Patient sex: M
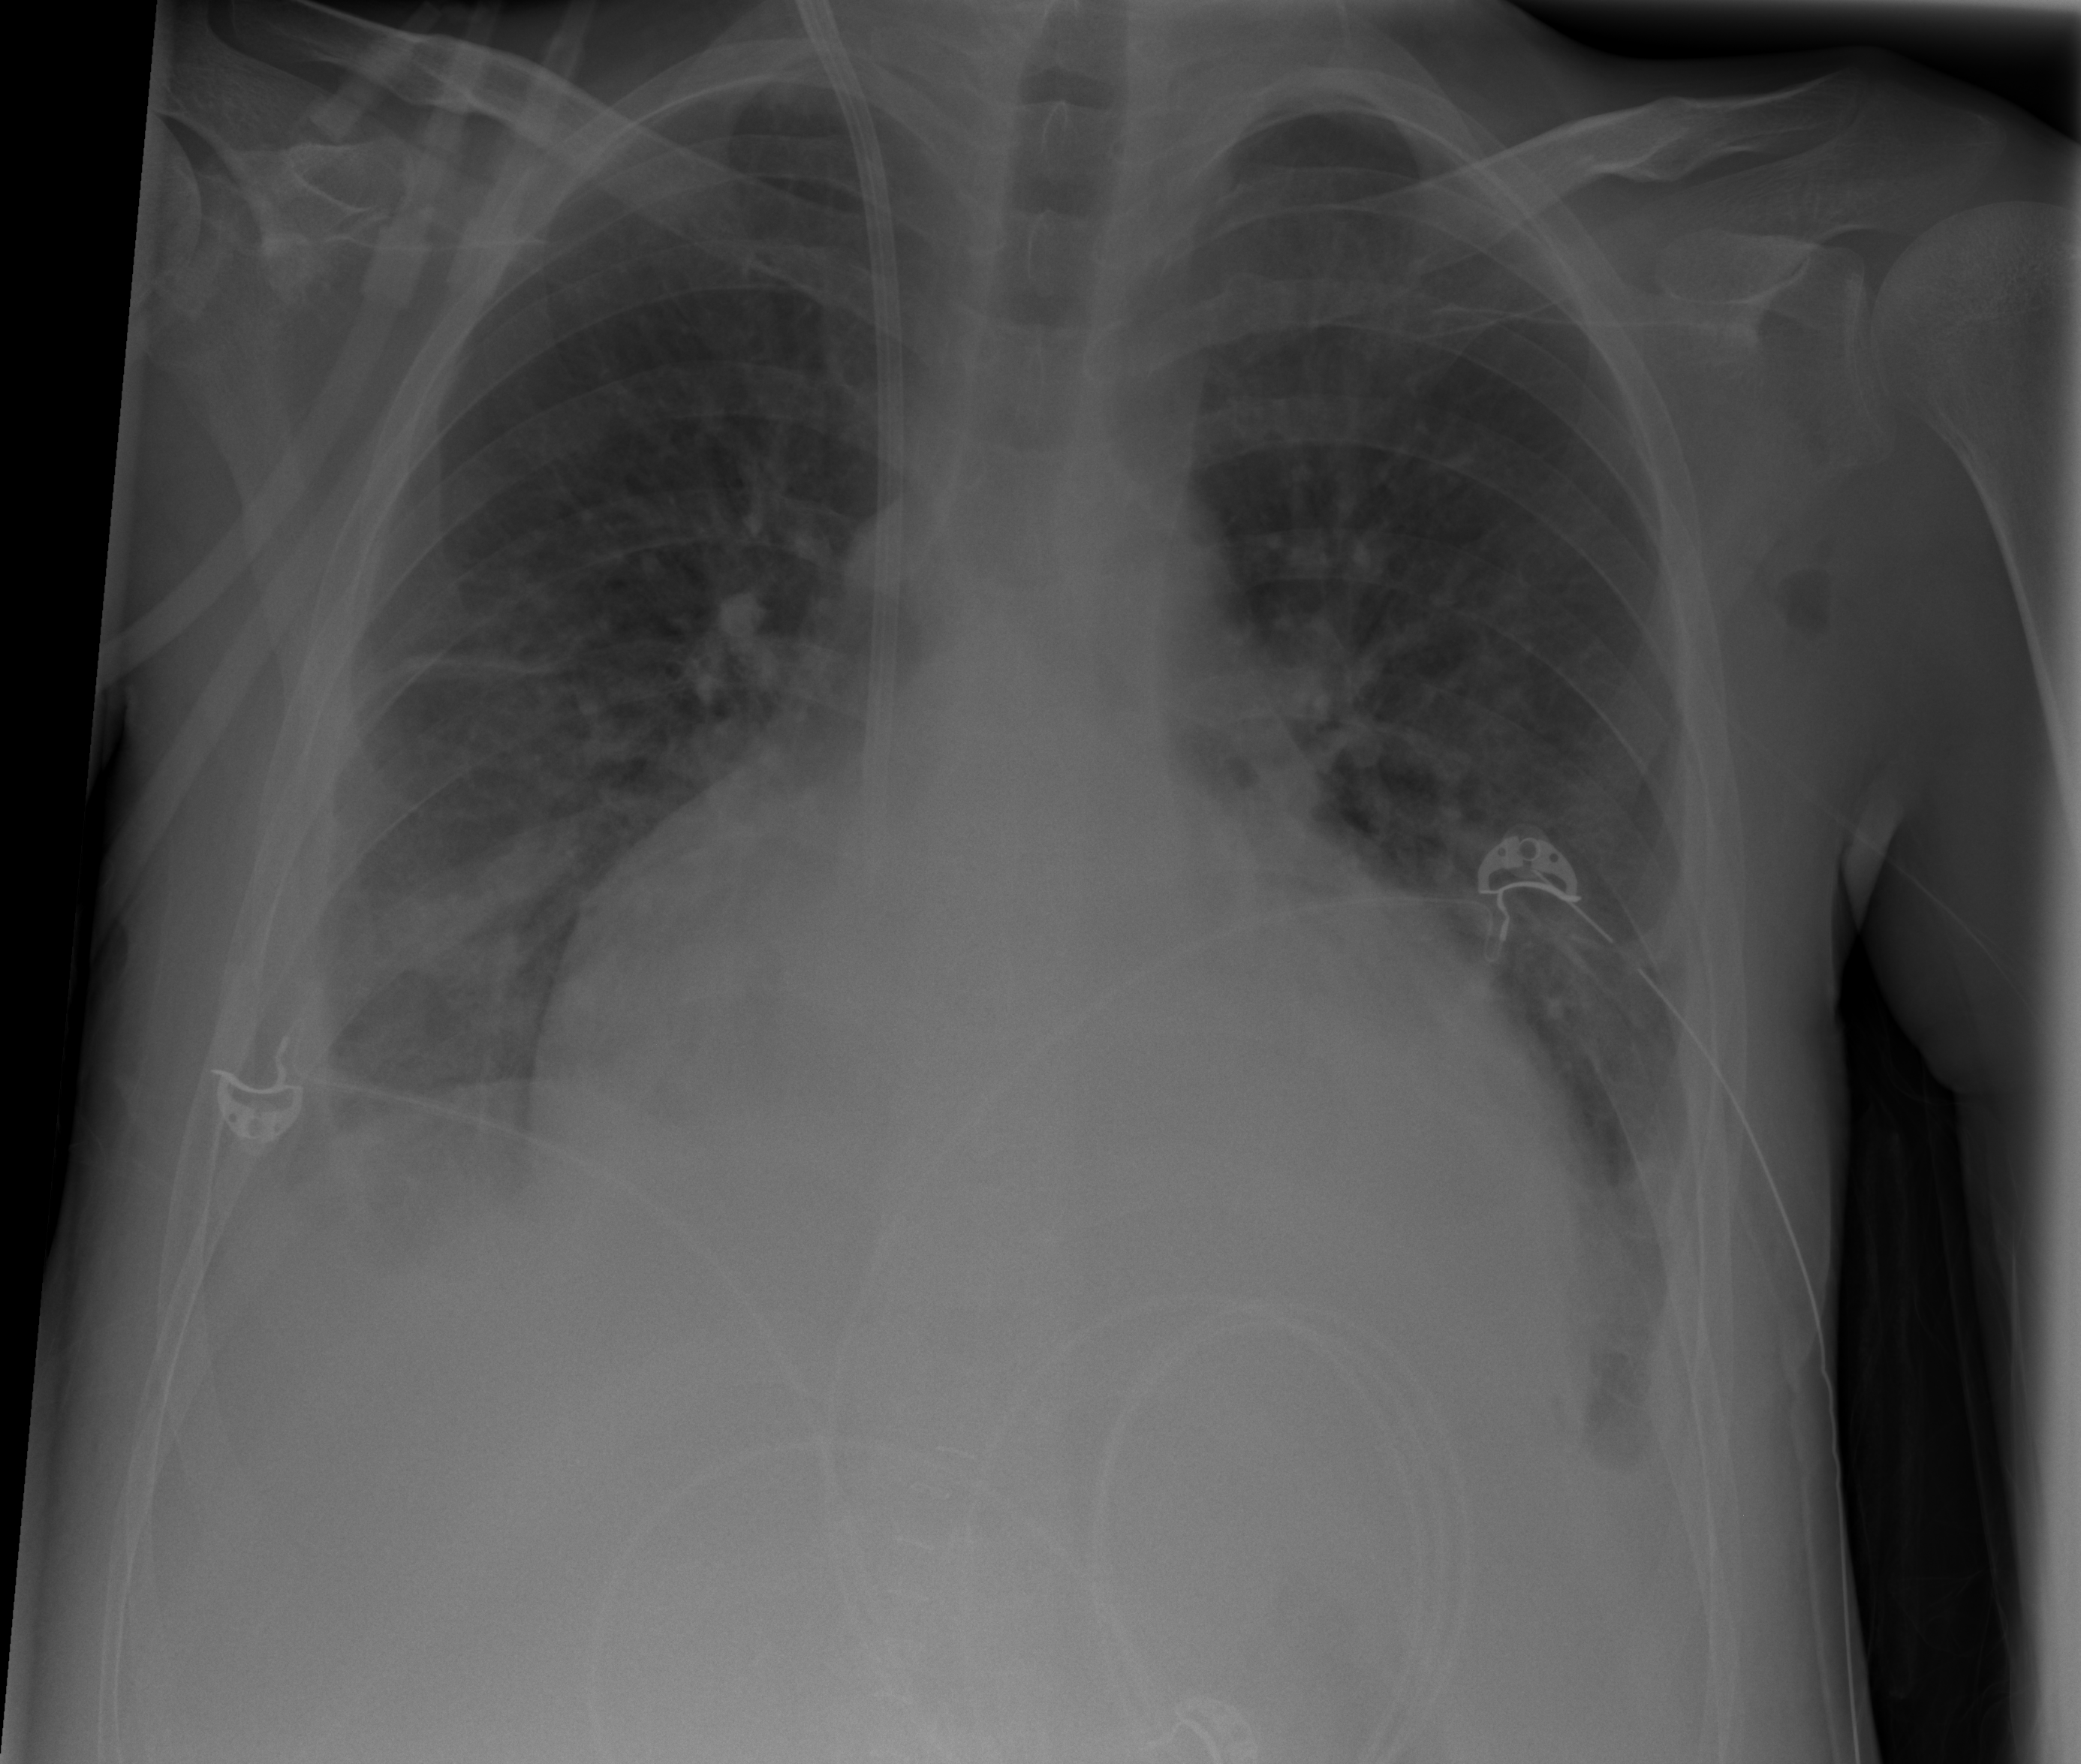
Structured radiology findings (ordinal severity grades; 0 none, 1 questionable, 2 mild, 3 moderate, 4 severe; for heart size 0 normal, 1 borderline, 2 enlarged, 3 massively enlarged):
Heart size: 3
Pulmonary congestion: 2
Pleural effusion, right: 3
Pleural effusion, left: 3
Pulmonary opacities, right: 2
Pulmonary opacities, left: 2
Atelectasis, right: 3
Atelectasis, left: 3